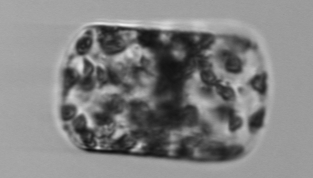
Label: Guinardia_flaccida